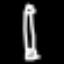
Label: pencil